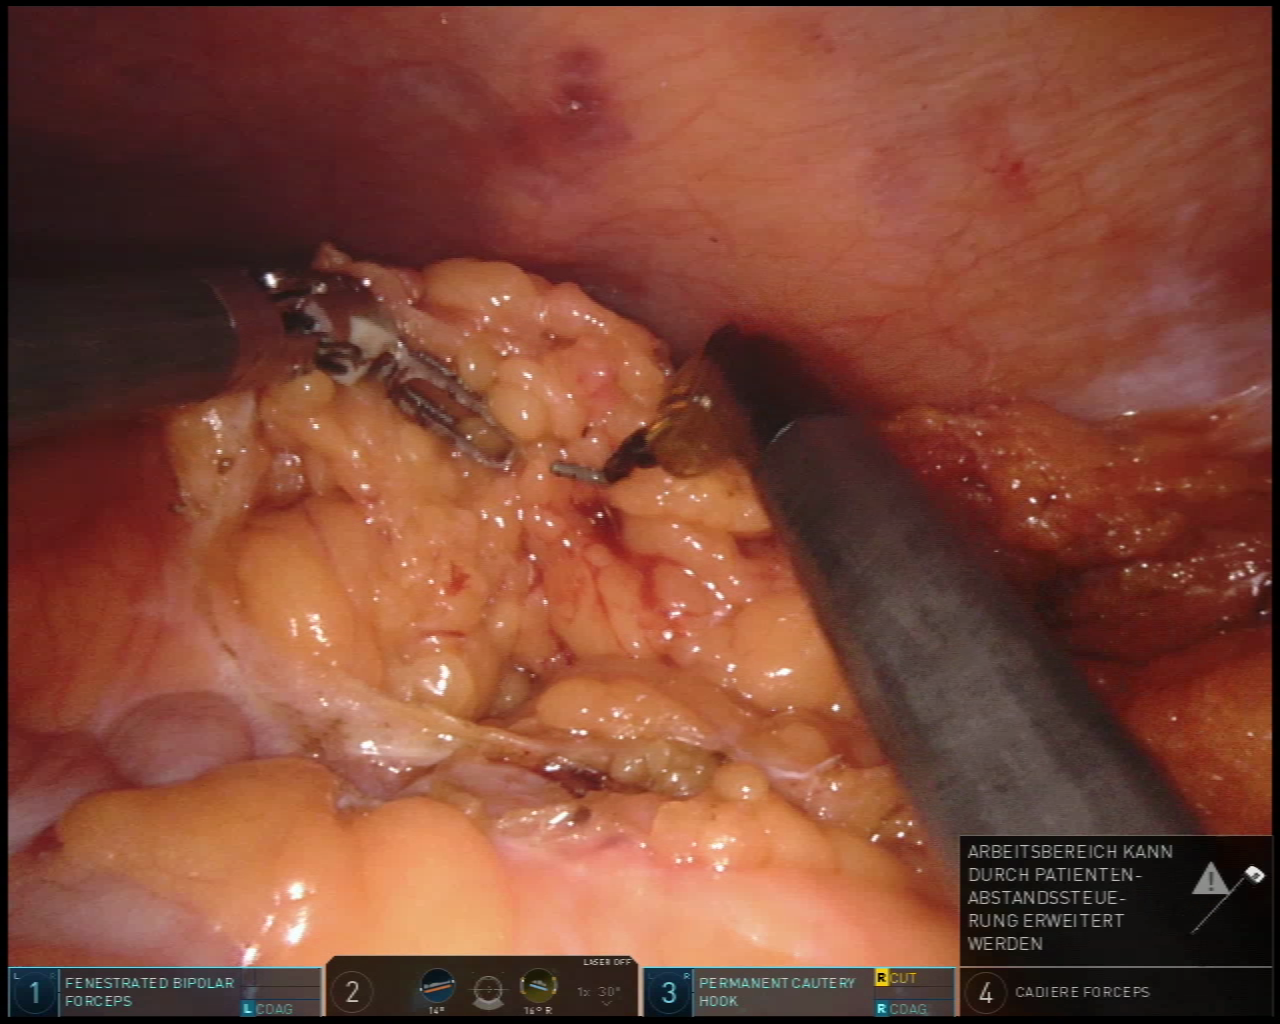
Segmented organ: abdominal_wall
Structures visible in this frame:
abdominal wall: yes
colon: yes
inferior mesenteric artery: no
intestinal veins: no
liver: no
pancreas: no
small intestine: no
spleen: no
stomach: no
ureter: no
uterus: no
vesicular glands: no